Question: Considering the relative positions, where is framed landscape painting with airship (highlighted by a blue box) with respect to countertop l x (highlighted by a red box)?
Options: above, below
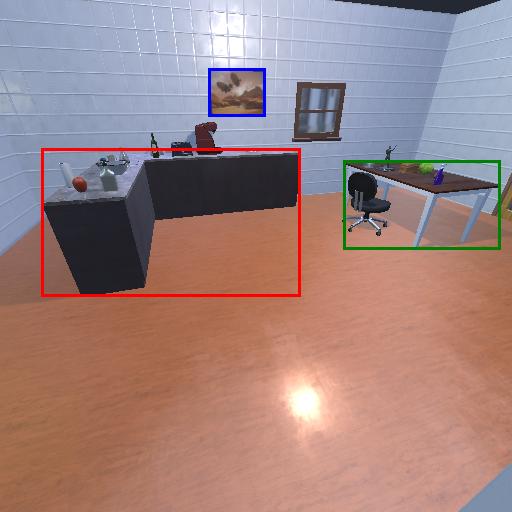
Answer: above